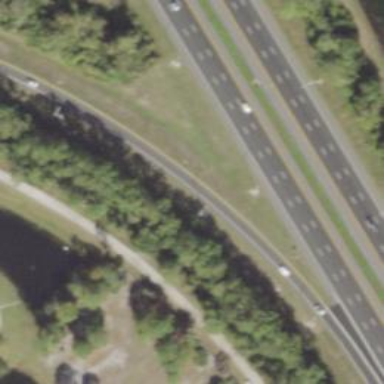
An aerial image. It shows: Asphalt motorway link.